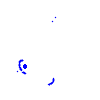
Particle: kaon